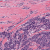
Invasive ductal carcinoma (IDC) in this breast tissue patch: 1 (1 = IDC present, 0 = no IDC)